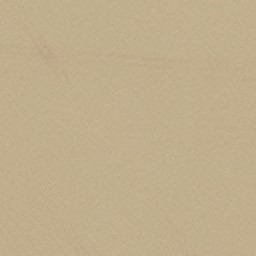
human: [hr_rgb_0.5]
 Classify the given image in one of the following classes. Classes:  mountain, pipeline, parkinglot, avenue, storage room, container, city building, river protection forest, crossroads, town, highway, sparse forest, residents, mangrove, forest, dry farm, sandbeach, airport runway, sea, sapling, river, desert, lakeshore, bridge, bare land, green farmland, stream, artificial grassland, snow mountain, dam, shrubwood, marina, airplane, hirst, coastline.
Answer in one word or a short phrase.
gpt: desert